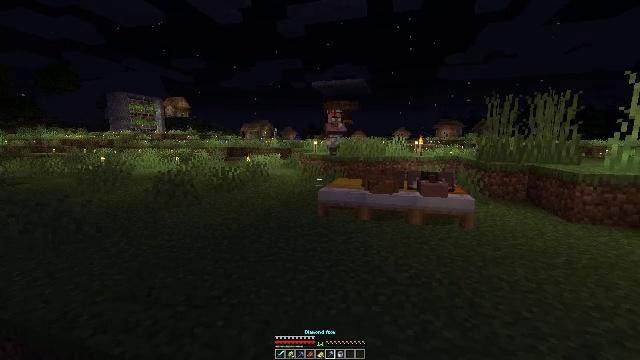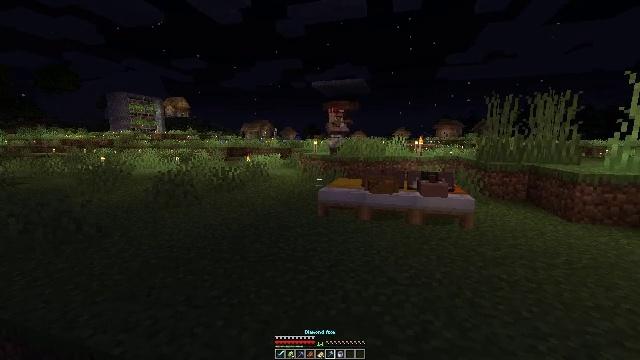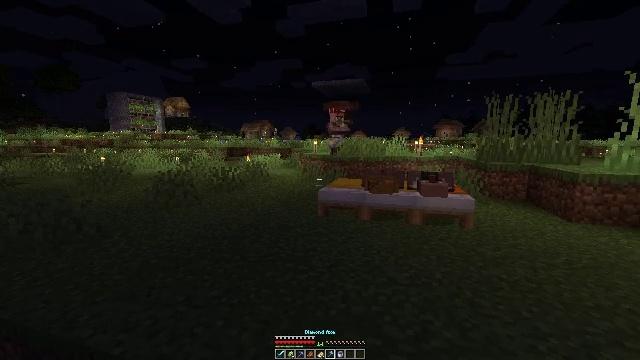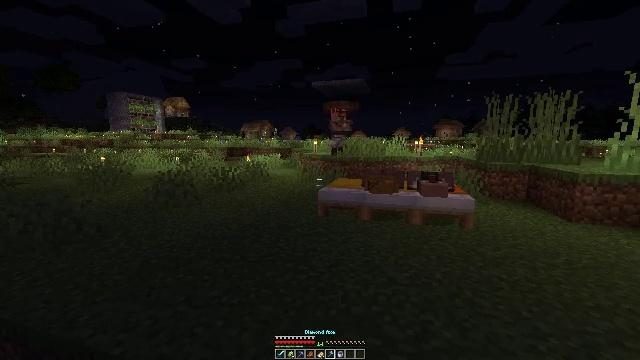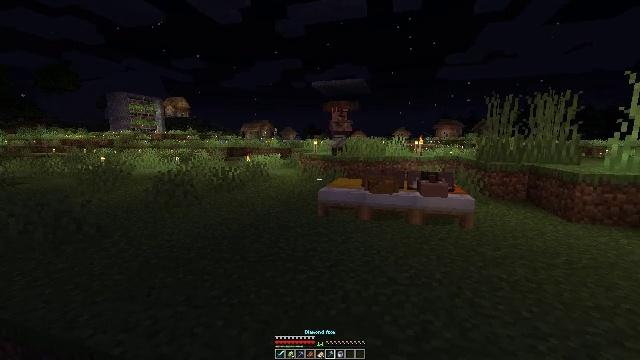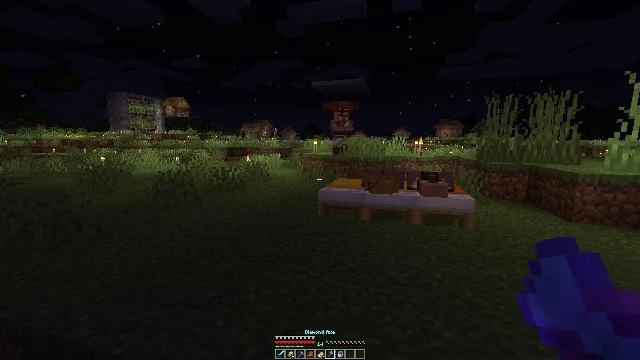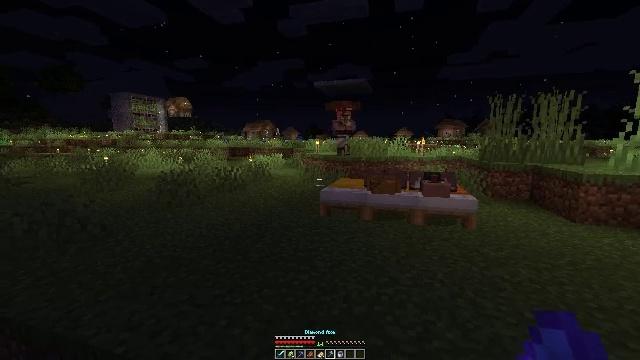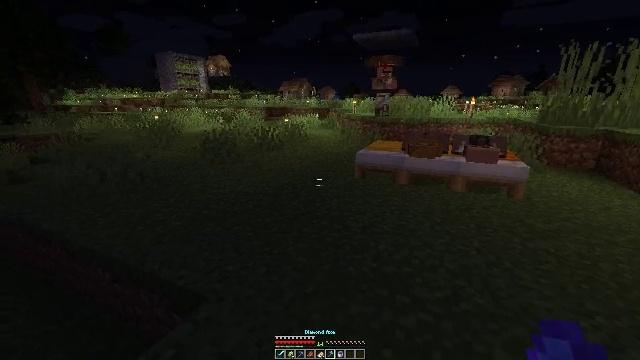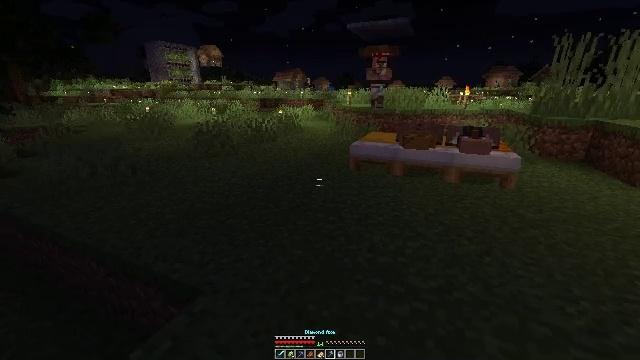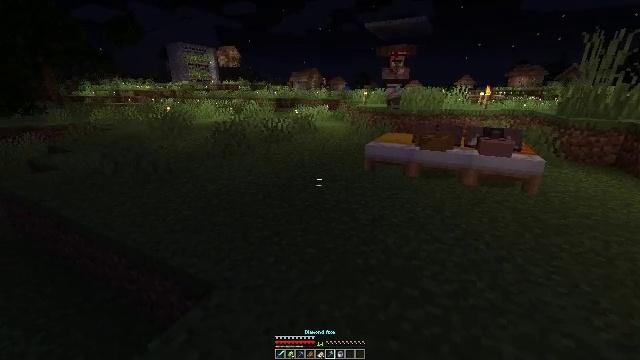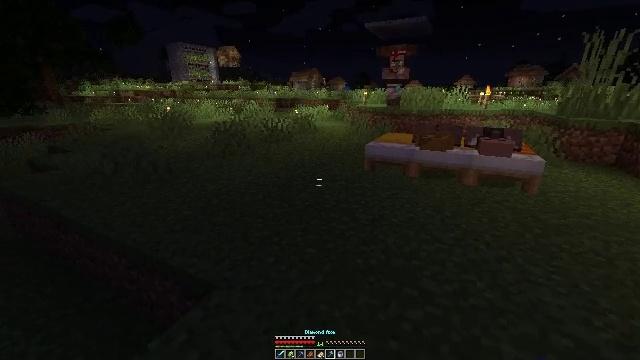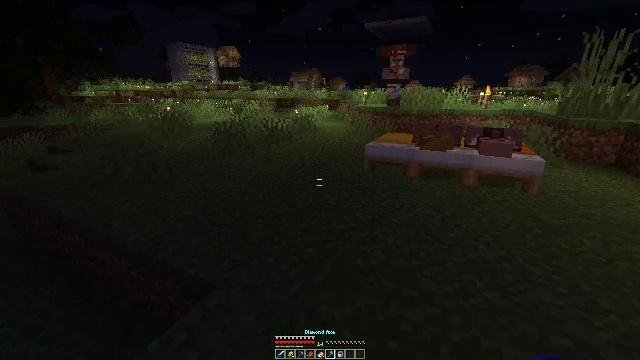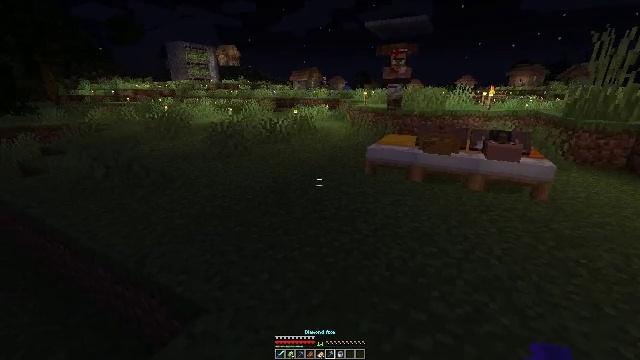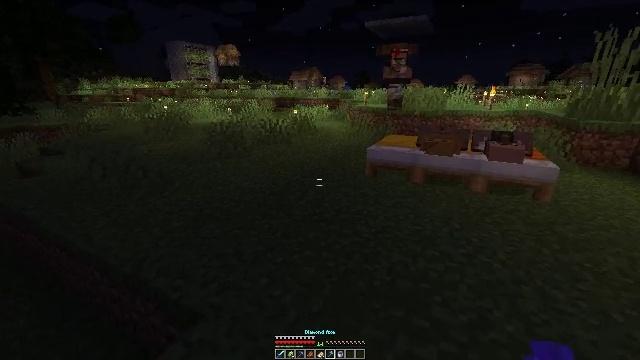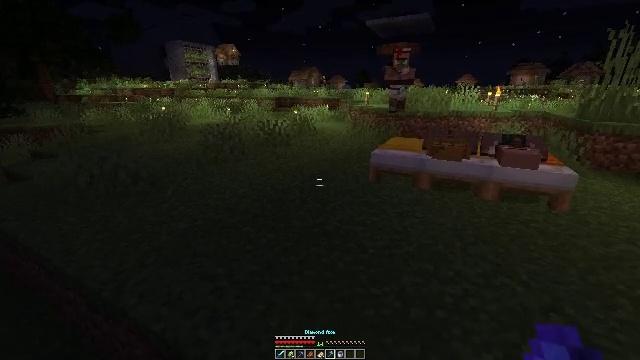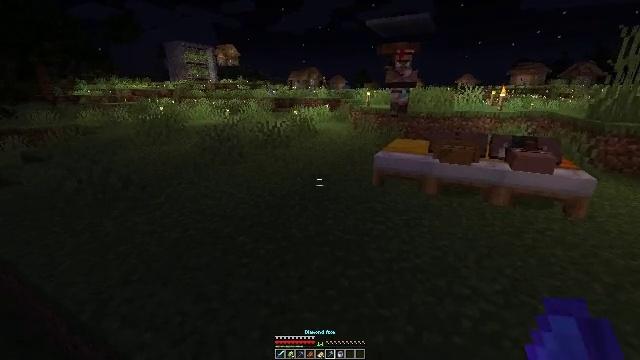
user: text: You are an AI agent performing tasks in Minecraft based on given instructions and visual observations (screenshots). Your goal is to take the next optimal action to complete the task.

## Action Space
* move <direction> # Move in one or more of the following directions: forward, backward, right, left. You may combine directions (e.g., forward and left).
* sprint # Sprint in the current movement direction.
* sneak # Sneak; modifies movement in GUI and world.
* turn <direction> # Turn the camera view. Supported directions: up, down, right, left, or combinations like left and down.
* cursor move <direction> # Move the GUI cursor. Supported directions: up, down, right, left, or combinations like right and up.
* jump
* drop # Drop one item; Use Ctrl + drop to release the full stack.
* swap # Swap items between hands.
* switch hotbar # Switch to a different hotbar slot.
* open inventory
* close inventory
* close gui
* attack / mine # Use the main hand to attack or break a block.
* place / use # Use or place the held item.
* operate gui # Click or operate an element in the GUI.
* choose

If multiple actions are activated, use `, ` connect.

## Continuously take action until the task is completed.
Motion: motion action
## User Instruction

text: Remove the yellow bed.
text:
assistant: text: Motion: no_op
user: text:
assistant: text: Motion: no_op
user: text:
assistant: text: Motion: no_op
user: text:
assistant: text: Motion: no_op
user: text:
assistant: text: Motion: no_op
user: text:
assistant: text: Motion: no_op
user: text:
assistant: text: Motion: turn left and down
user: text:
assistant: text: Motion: turn right and down
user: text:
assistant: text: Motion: turn left
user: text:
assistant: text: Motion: no_op
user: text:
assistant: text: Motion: move forward
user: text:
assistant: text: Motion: move forward
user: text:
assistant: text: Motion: move forward
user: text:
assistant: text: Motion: move forward
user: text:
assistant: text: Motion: move forward
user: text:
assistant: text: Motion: move forward
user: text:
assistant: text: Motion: move forward, turn left and up
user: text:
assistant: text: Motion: move forward, turn up
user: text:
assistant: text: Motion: move forward, turn up
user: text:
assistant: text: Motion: move forward, jump
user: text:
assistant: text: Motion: move forward, jump
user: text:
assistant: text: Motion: move forward, jump
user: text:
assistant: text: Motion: move forward, jump
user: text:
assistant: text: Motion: no_op
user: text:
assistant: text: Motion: no_op
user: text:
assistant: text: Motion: turn right
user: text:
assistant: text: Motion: turn right and down
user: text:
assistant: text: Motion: turn right and down
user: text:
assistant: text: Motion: turn right and down
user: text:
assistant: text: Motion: turn right and down